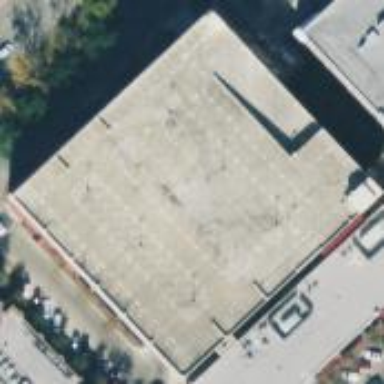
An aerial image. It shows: Multi-storey parking building.